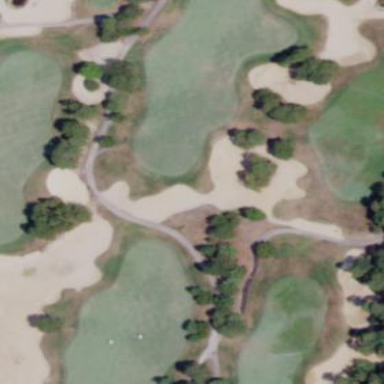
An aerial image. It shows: Scenic golf fairway.